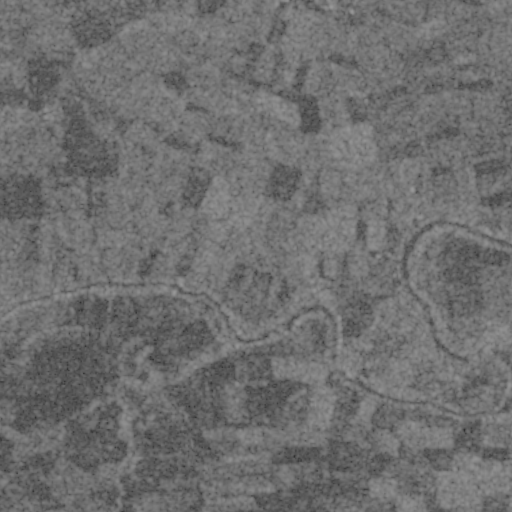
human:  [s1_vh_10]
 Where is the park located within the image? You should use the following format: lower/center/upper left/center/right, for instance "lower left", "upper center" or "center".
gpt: The park is located in the upper right of the image.
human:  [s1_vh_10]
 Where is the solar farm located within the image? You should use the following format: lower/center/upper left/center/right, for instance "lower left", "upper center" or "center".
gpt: The solar farm is located in the lower left of the image.
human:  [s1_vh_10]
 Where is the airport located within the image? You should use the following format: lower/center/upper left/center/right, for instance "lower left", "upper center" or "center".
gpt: There is no airport in the image.

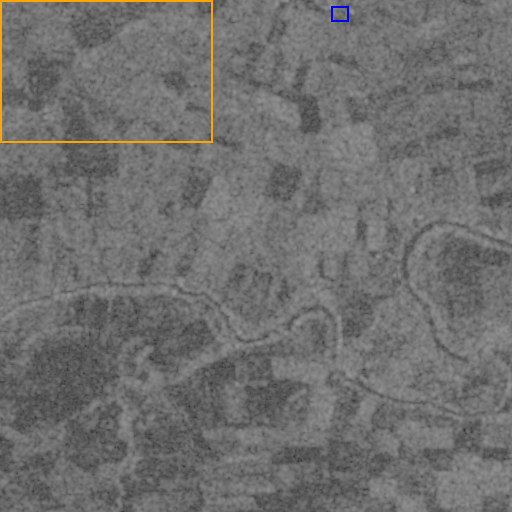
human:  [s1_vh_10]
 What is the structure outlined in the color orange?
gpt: The structure outlined in orange is a crop field.
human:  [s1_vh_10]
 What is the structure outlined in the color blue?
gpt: The structure outlined in blue is a park.
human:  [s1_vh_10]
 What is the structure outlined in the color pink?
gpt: There is no pink outline.